Field crop: maize
Growth stage: 2
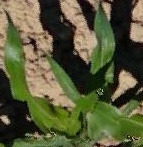
Species: maize